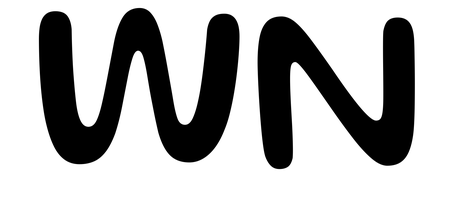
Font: Gluten_Regular